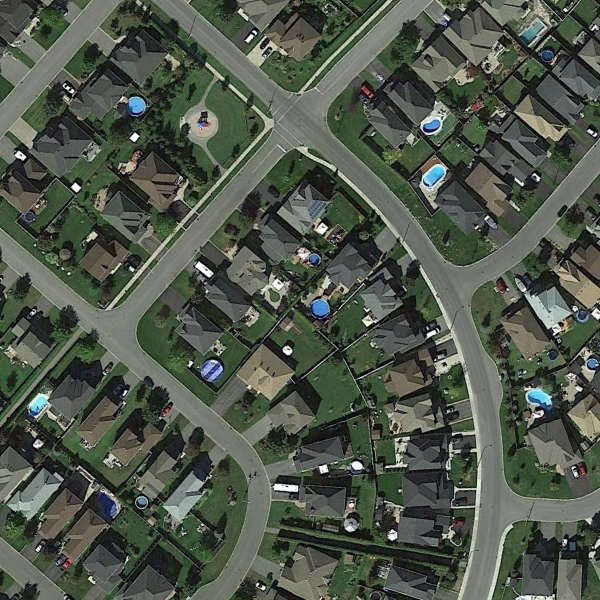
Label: DenseResidential